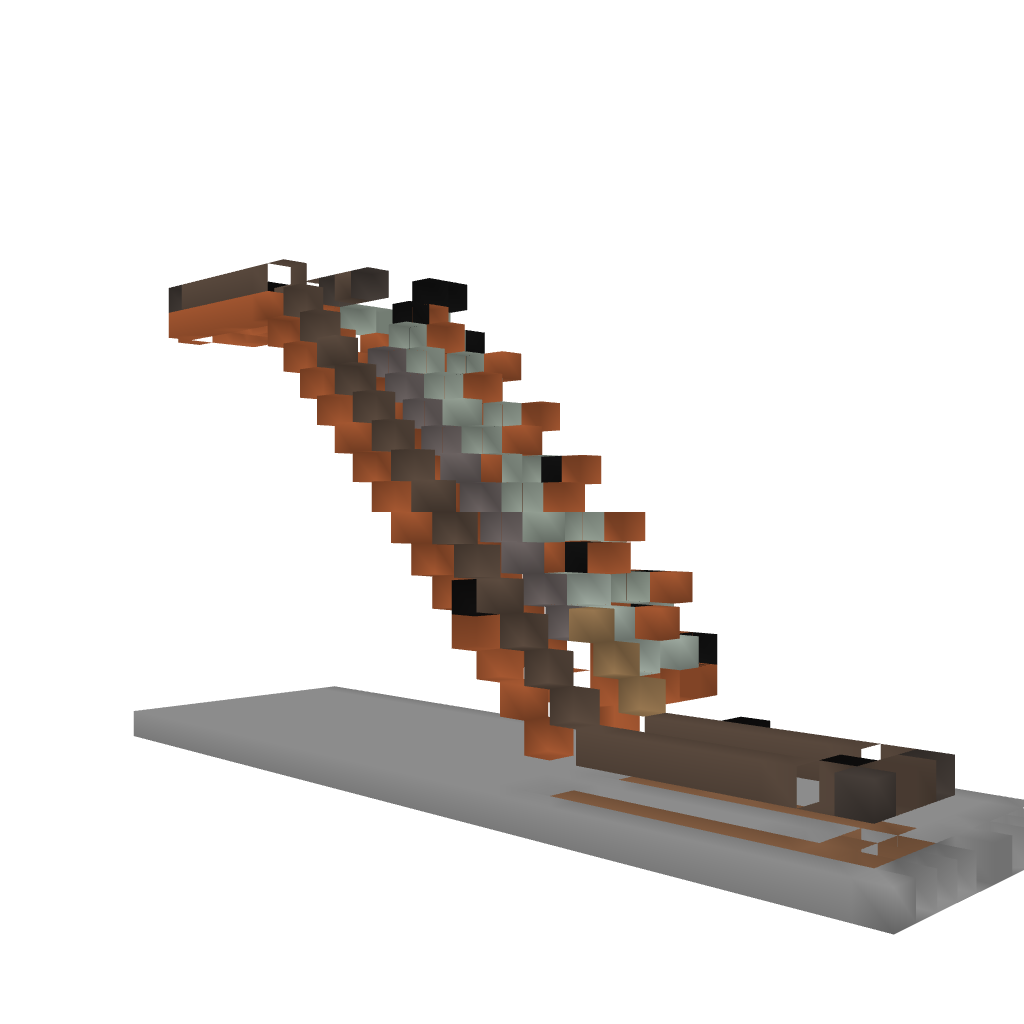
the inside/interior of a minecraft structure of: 1.7 piston minecart escalator